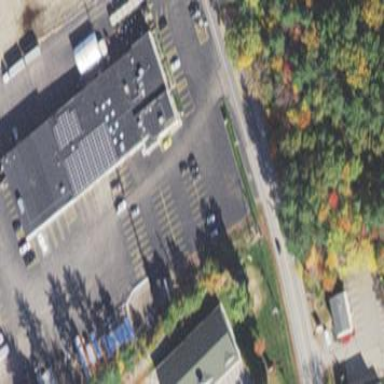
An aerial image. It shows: Commercial building.